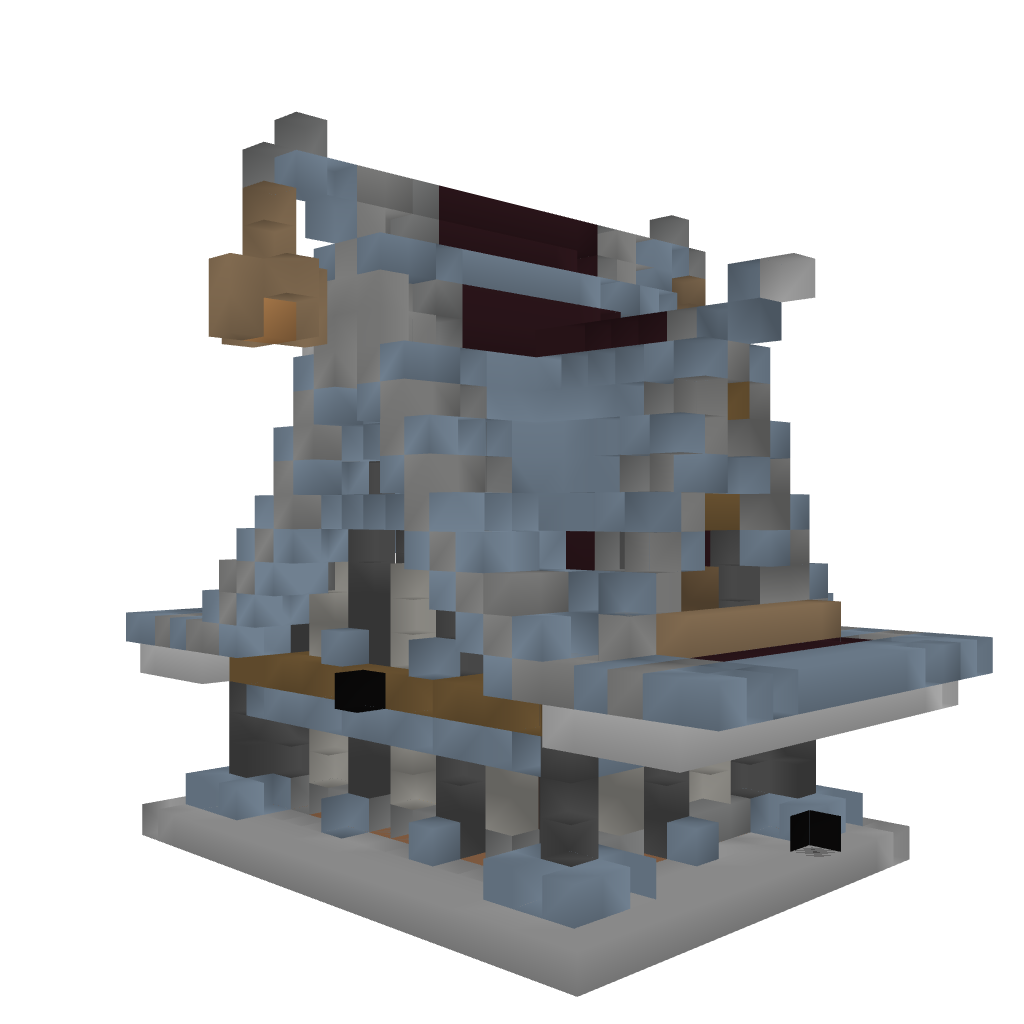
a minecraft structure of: EuroAsian Style home